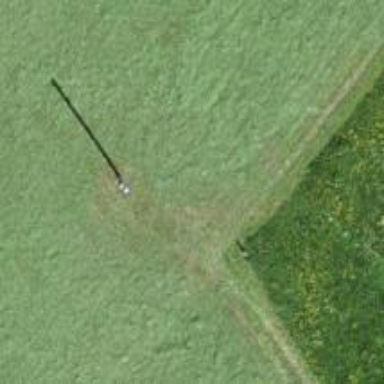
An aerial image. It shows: Power pole.